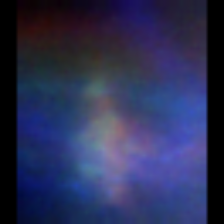
Taxon: Unknown_full_image
Group: Unknown